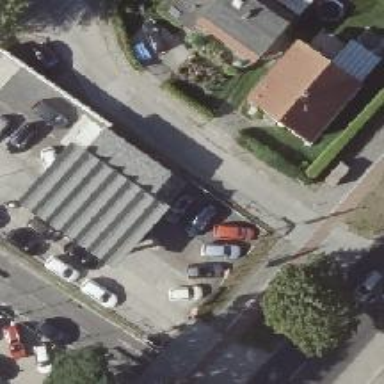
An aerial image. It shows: Building that houses car shop.